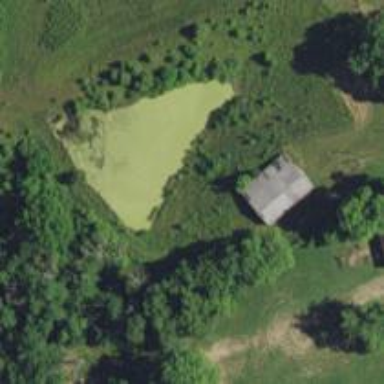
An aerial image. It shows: Pond surrounded by natural water.